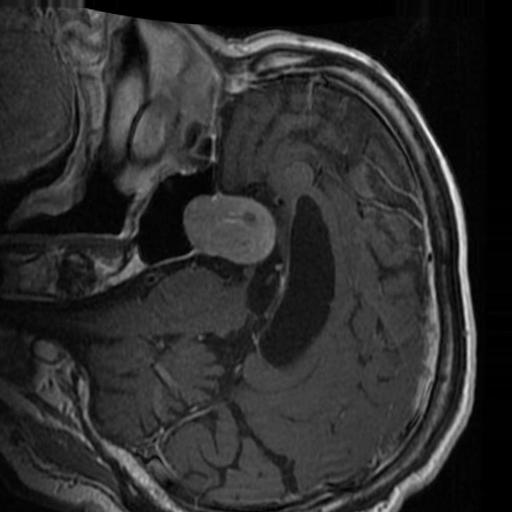
Label: brain_tumor